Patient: sex M, age 61
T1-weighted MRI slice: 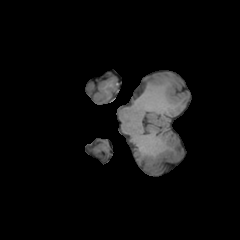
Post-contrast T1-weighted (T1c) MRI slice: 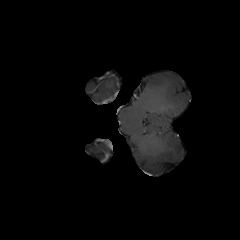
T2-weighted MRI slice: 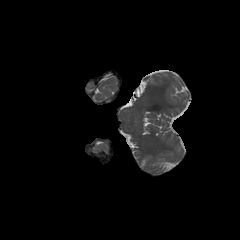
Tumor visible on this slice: no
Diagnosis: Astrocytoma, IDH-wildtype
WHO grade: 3